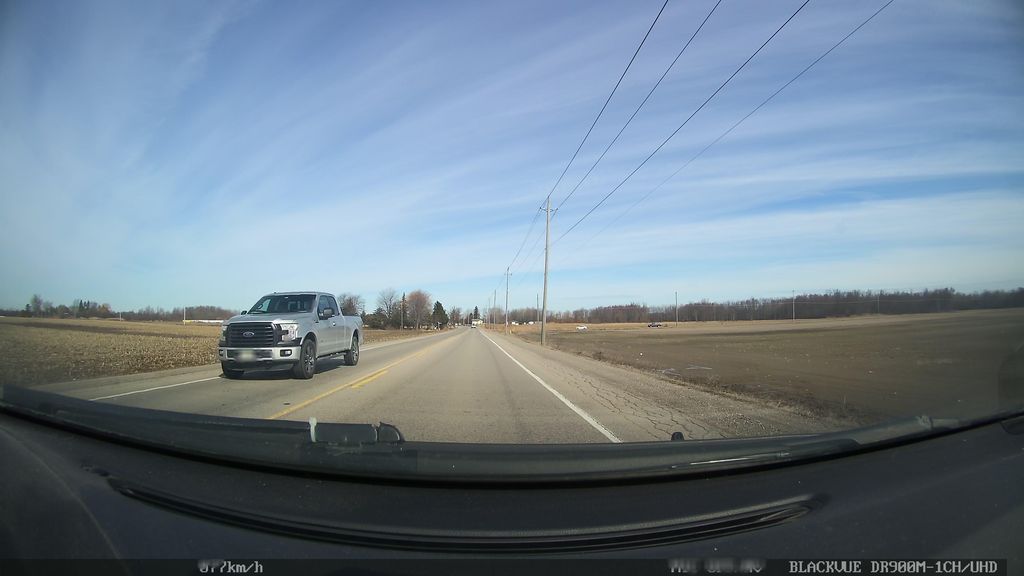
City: kitchener-waterloo